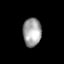
Tissue: skin
Cell type: Epithelial cells
Senescence score: 0.2677
Nuclear area (px): 514
Mean DAPI intensity: 161.541